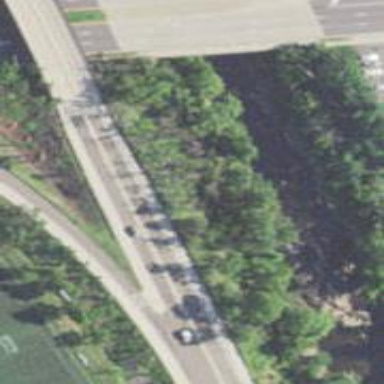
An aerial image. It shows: Primary link highway with asphalt surface.